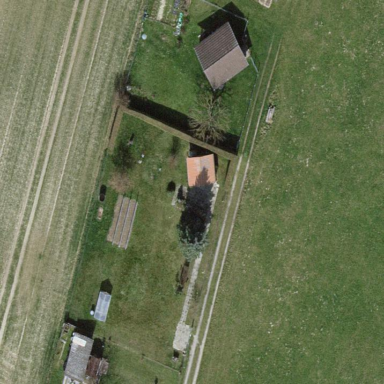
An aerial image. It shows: Farmyard area.